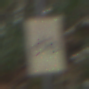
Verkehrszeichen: RadverkehrOhnePfeilsymbol
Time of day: MorningAfternoon
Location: Outdoor (Nature)
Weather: PartlyCloudy
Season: NotSpecified
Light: Natural